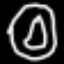
Label: donut